Field crop: maize
Growth stage: 1
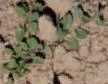
Species: convolvulus